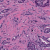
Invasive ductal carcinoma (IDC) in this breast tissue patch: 1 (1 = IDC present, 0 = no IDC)